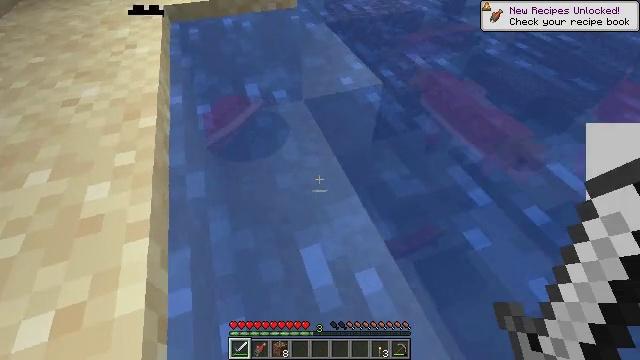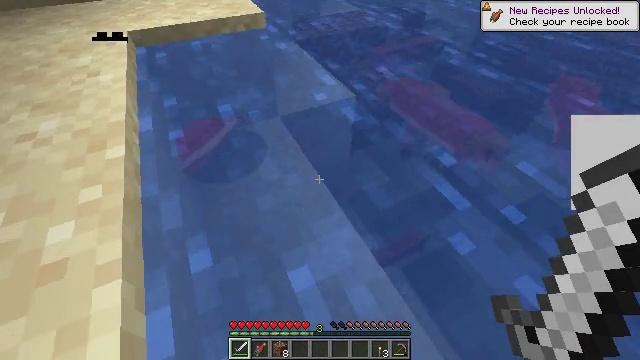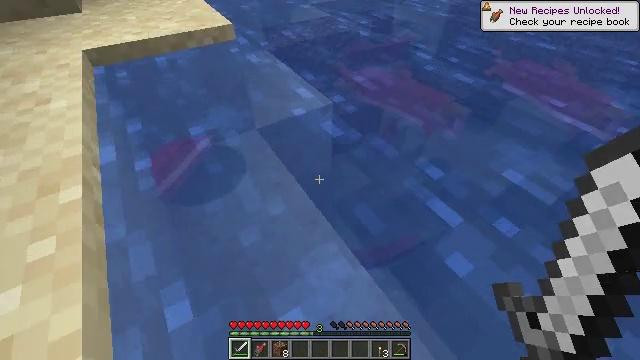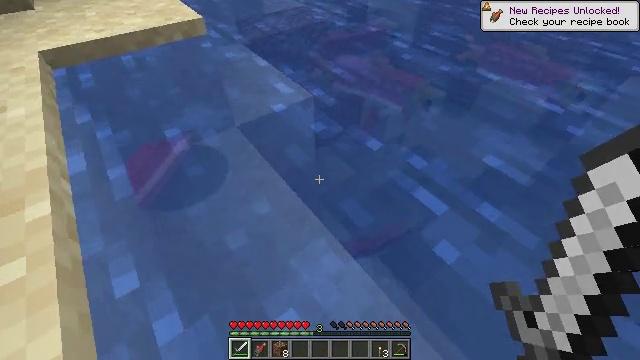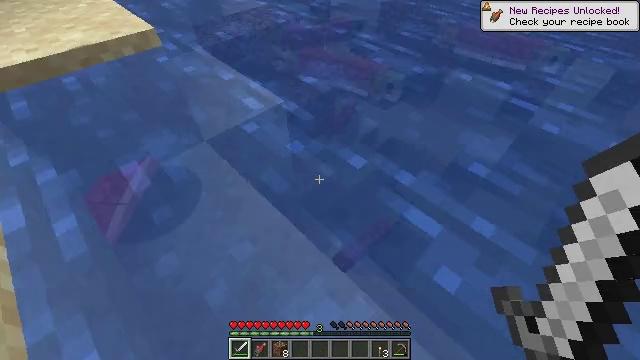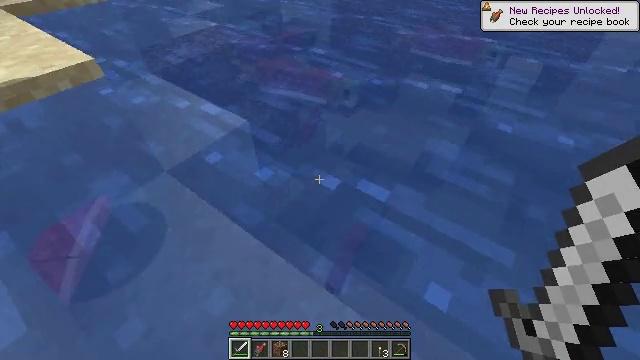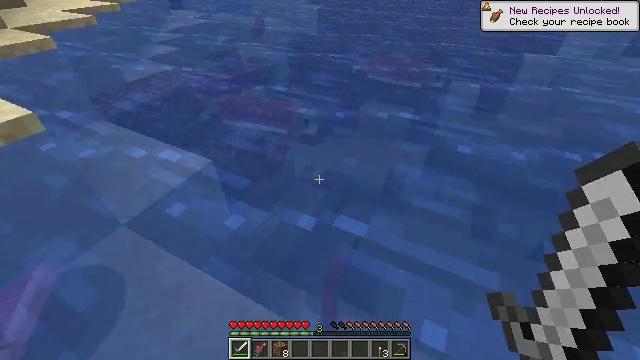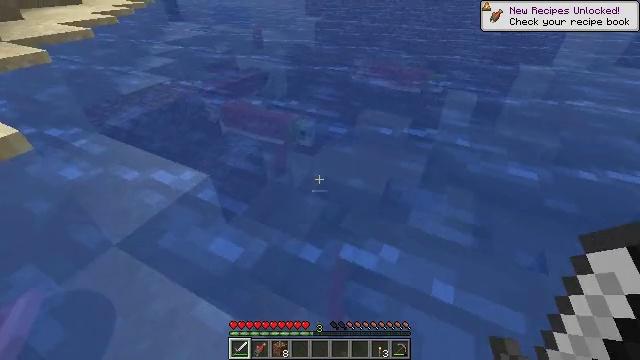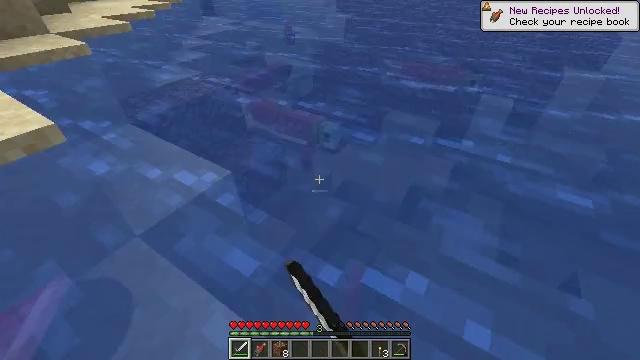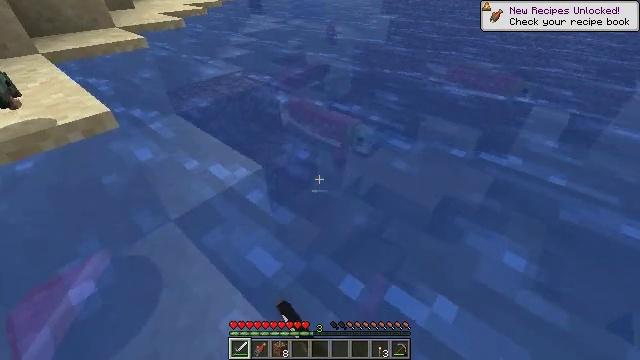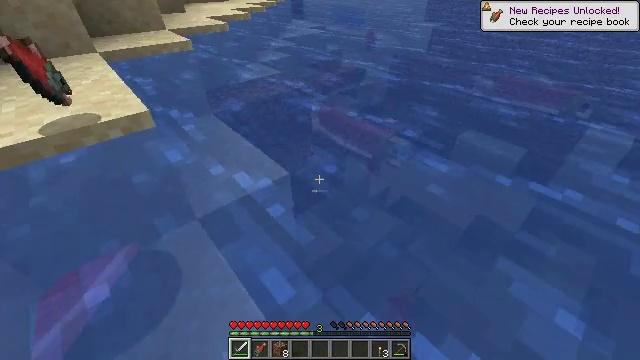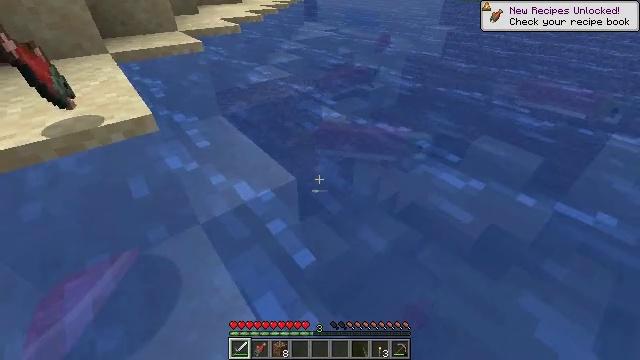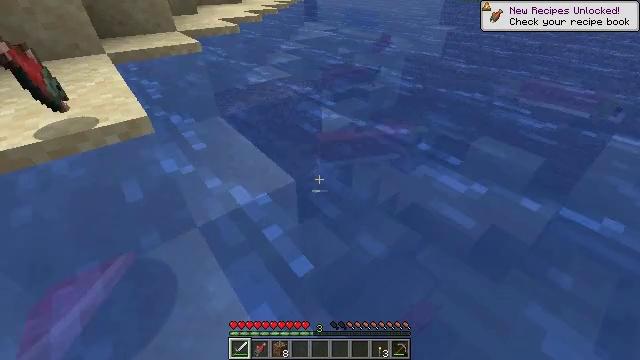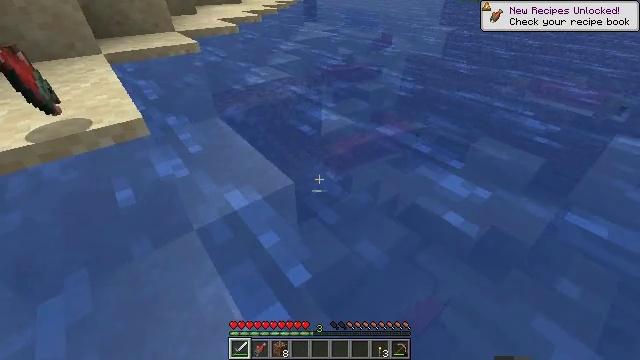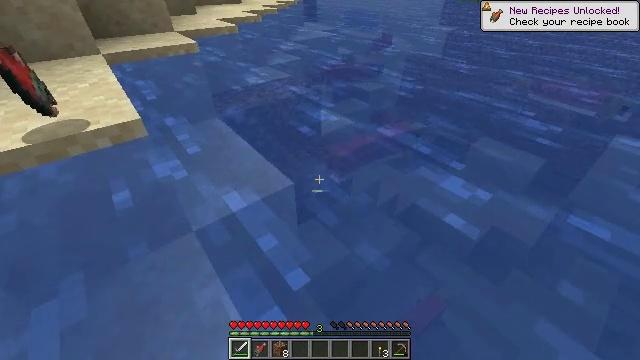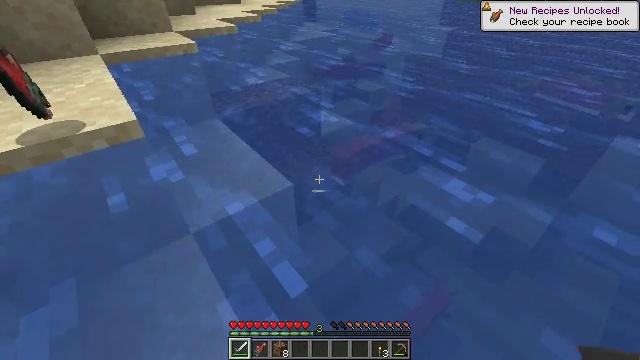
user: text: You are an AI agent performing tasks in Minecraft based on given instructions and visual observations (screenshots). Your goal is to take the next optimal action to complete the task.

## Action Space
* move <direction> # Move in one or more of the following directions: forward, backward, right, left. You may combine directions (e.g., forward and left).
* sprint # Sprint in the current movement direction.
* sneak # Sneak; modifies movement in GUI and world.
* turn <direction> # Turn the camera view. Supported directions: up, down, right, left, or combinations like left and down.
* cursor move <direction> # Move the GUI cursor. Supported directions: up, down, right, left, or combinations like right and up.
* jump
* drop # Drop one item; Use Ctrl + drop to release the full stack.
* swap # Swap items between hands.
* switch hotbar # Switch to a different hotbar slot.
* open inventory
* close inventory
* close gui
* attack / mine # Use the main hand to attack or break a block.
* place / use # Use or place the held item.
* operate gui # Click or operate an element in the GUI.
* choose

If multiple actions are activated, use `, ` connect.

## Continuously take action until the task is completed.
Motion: motion action
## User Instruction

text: Hunt fish.
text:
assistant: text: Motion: move forward, turn right and up
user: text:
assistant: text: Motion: move forward, turn right
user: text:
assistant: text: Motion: move forward, turn right and down
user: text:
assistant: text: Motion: move forward, turn right
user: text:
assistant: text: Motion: move forward, turn right and up
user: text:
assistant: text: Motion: move forward, turn right and up
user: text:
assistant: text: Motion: move forward, turn up, attack / mine
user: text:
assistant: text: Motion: move forward, turn left, attack / mine
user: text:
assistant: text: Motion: move forward, turn left, attack / mine
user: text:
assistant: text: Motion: turn left
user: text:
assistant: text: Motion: turn left
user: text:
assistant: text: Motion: no_op
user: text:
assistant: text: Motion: no_op
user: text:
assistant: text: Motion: no_op
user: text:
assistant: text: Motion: no_op
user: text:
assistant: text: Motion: no_op
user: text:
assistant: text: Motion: no_op
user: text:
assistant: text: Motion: no_op
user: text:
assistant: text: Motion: no_op
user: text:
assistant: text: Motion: no_op
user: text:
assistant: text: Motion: turn right and up
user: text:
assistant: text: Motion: turn right and up
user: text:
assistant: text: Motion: turn right and up
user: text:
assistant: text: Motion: attack / mine
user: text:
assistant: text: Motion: move forward, turn left, attack / mine
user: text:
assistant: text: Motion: move forward, attack / mine
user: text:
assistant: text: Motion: move forward
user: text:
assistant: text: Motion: move forward
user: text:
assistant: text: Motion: move forward and move left
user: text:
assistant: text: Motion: move forward and move left